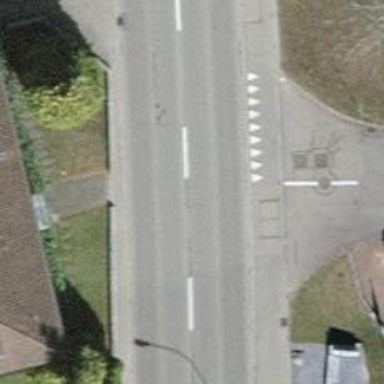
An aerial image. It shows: Asphalt road classified as primary highway.